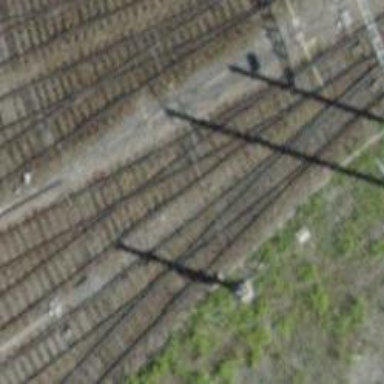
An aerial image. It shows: Siding railway track with electrified contact line.